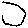
Label: hexagon